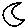
Label: moon